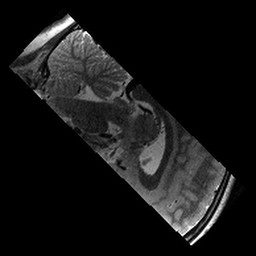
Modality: T2w
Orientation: sagittal
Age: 10
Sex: female
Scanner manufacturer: siemens
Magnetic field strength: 3 T
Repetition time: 9.23 s
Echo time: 0.067 s